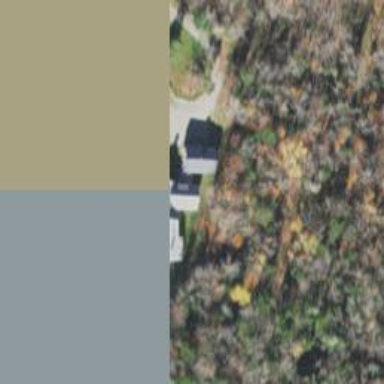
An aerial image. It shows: Simple house.